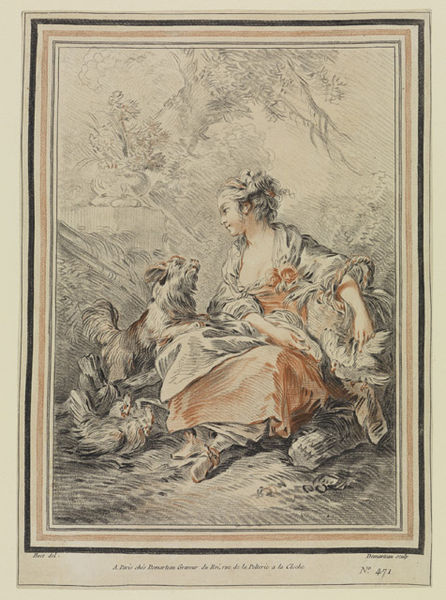
Titel: Die junge Bäuerin (La Fermiere)
Künstler: Gilles Demarteau
Standort: Karlsruhe
Institution: Staatliche Kunsthalle Karlsruhe
Schlagwörter: beige, hands, red, white, black, bun, dress, gray, grey, hair, lace, lady, nose, painting, portrait, sitting, skirt, woman, flowers, maid, pink, print, servant, brown, vase, profile, wood, classic, flowerd, sky, tree, ear, field, girl, landscape, nature, orange, trees, child, feet, forest, grass, garden, plants, drawing, paper, frame, shawl, color, mouth, animals, bird, dog, etching, illustration, line, sketch, tail, birds, cock, french, rooster, writing, smile, statue, peach, happy, love, outside, baum, park, rot, spring, basket, cloak, clothes, leaves, rectangle, draft, square, ground, tinted, foot, shoe, shoes, engraving, pencil, animal, dynamic, legs, lines, apron, cloth, dove, rose, gras, book, beautiful, leisure, outdoors, forrest, chinese, paws, wash, resting, colour, playing, land, outdoor, rococo, branch, maiden, pet, rest, border, haare, hund, text, bild, kleid, woods, picnic, windy, cream, chicken, chickens, hens, root, printing, friend, red dress, log, hen, kopf, eighteenth century, pets, rede, edge, shepherdess, sexy, good, siting, fell, fuß, orange dress, arma, reddish, boarder, caring, black and white and red, doog, dorothy, closthes, content, black and red, 471, rötel, klassic, sindy, pigtails, wonman, vhens, facded, wagging, chich